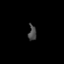
Tissue: lung
Cell type: Epithelial cells
Senescence score: 0.2212
Nuclear area (px): 120
Mean DAPI intensity: 70.867